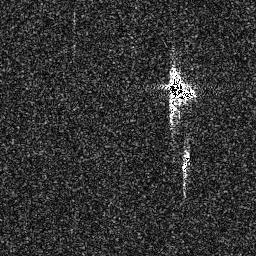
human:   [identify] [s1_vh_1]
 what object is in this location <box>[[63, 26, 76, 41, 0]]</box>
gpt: <ref>1 medium ship at the center</ref>